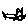
Label: cat